Interaction volume radius: 10 \u00c5
Interaction volume height: 15 \u00c5
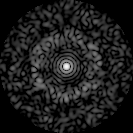
Disorder parameter: 0.8265